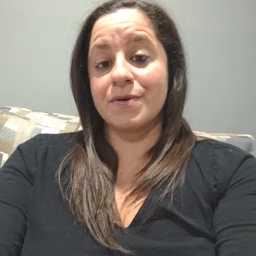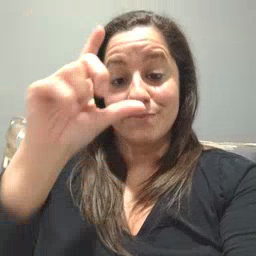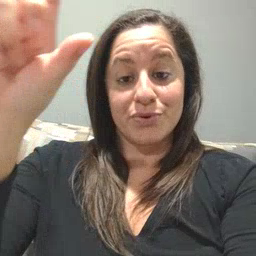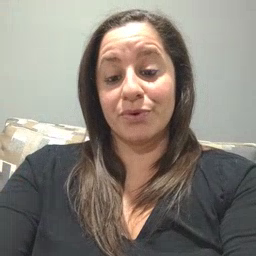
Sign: moon